Question: Im using a regular expression validator to validate an email address that is entered into a textbox. When I click on the textbox a line appears at the bottom of the textbox. How can I stop this line from appearing?
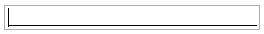
Answer: It was caused by a masked edit validator. Once I removed, and used a regex validator instead, all works well.